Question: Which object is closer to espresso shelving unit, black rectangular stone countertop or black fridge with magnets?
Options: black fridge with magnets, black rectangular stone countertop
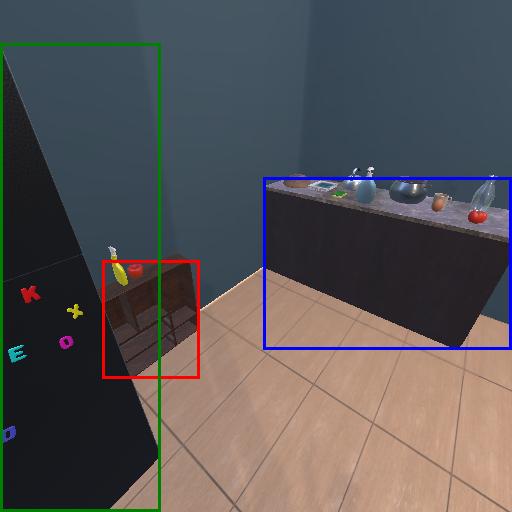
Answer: black fridge with magnets